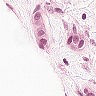
Metastatic tissue present: yes